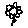
Label: flower